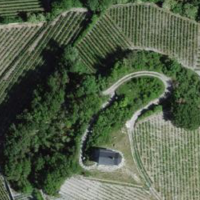
EUNIS habitat code: 55
Species observed at this site:
Quercus pubescens
Spartium junceum
Prunus mahaleb
Tragus racemosus
Ononis natrix
Arctostaphylos uva-ursi
Lactuca perennis
Berberis vulgaris
Sempervivum montanum
Portulaca oleracea